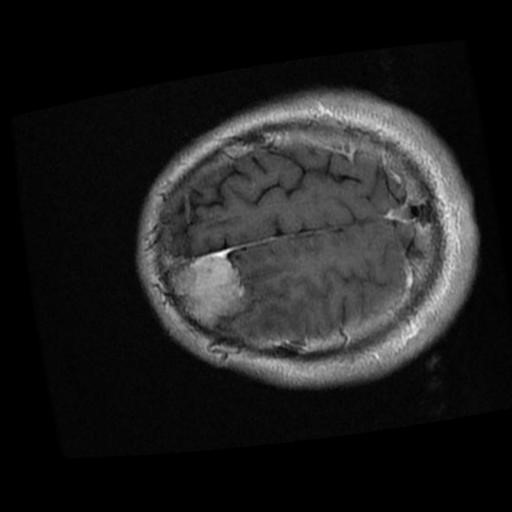
Label: brain_menin